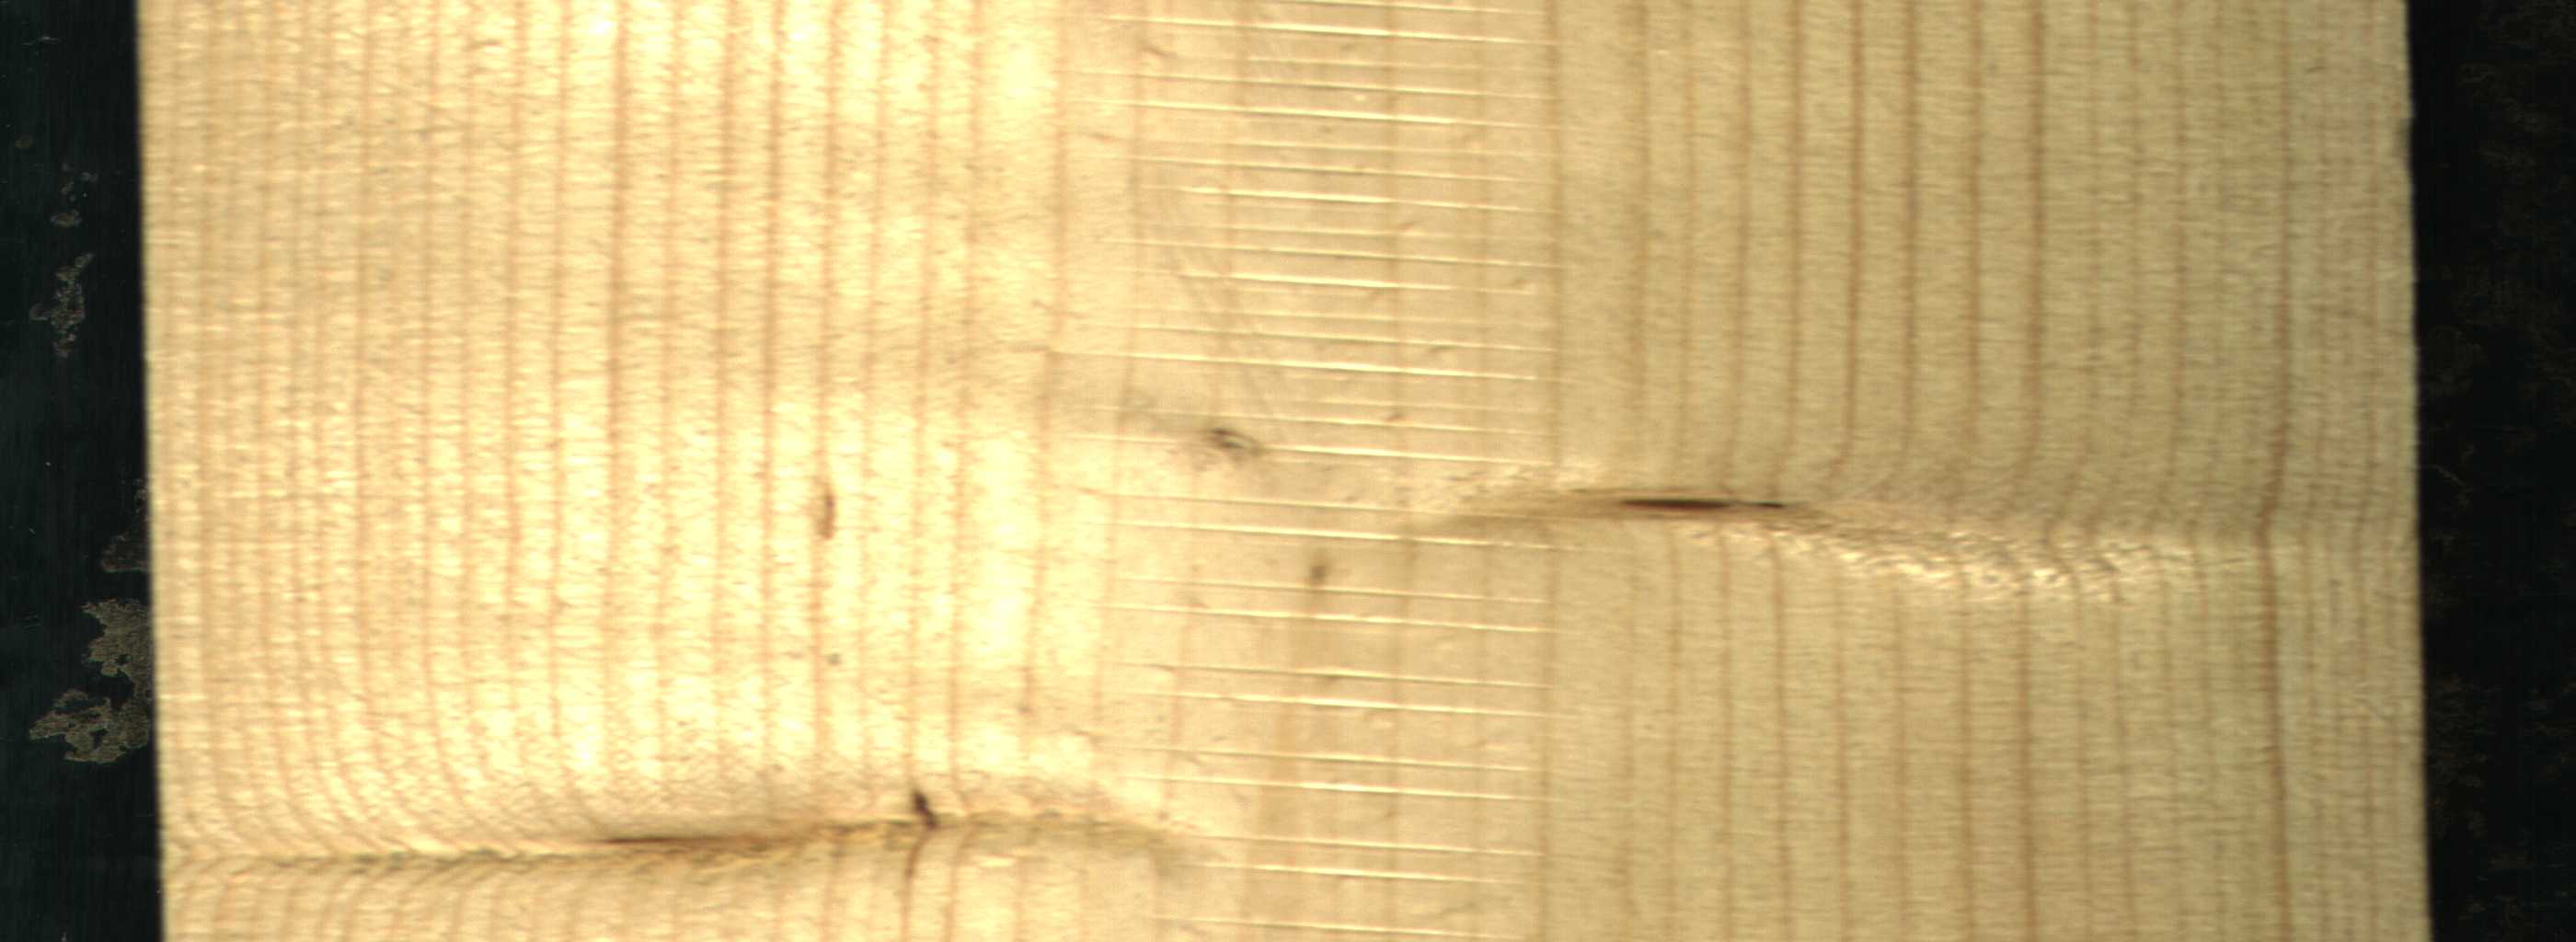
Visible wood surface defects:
Live_Knot
Live_Knot